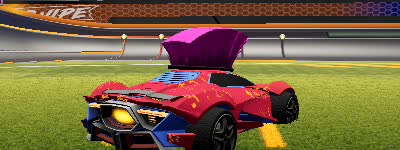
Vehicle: werewolf